Question: I am trying to reference a custom class library (C#) in a script component of my SSIS package. The library . I deployed the .dll to . I am administrator and I really tried everything else I could find on the www. If I try to reference from any local folder it does work fine. But referencing it from GAC does simply not work. In the following screenshot I simply went to my -> -> . Here I navigated to "C:\Windowsssembly":

My libraries can be found there but I am not able to add anything. Not even the files that were already there.
What am I doing wrong?
Btw I am using "Microsoft Visual Studio 2008"
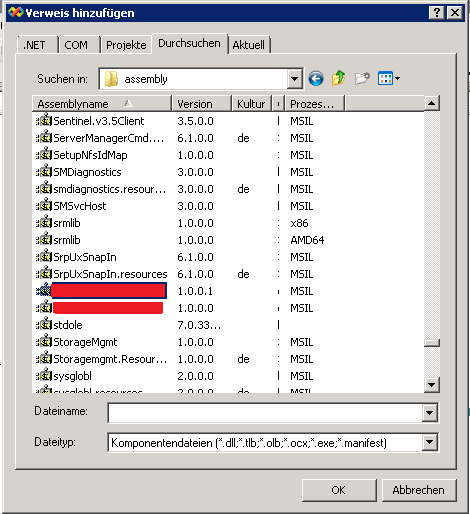
Answer: The problem was that referencing .dll's from GAC can be a little tricky with VS 2008. This is how I solved it.
I simply put my dll in a arbitrary local folder and refrenced it in my script component. I also installed the very same library in the gac via gacutil.exe
Now I simply deleted the file from the arbitrary local folder mentioned above. What happened was that VS automatically tried to find this file in gac. So it was referenced automatically from gac.